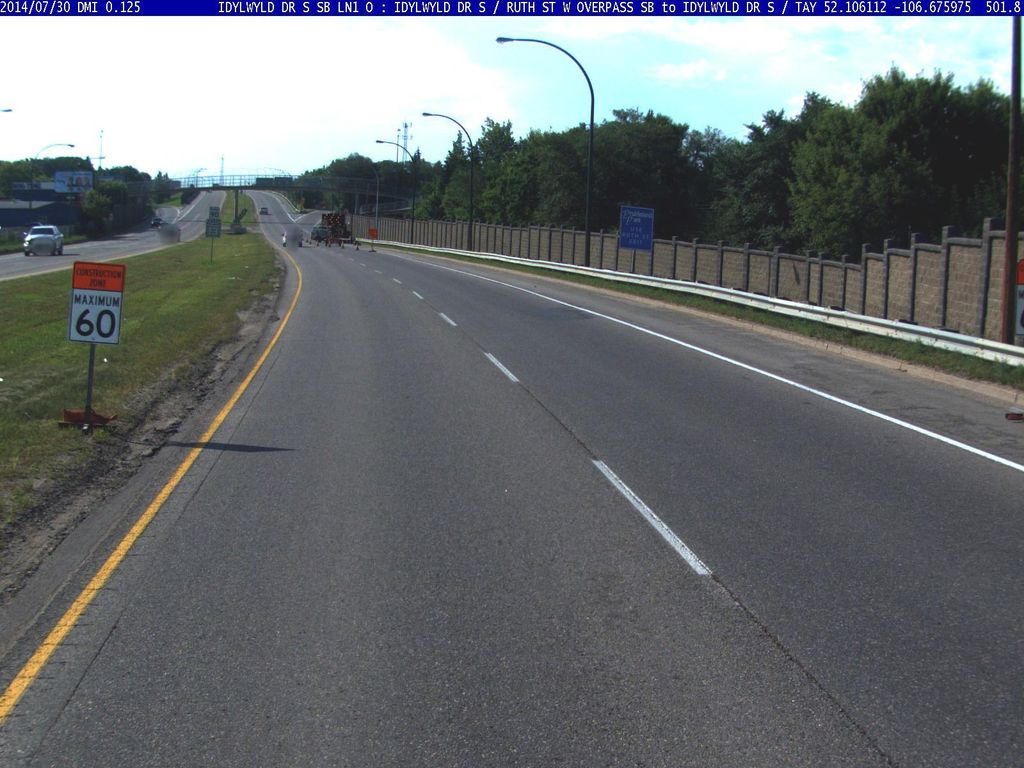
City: saskatoon